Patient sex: M
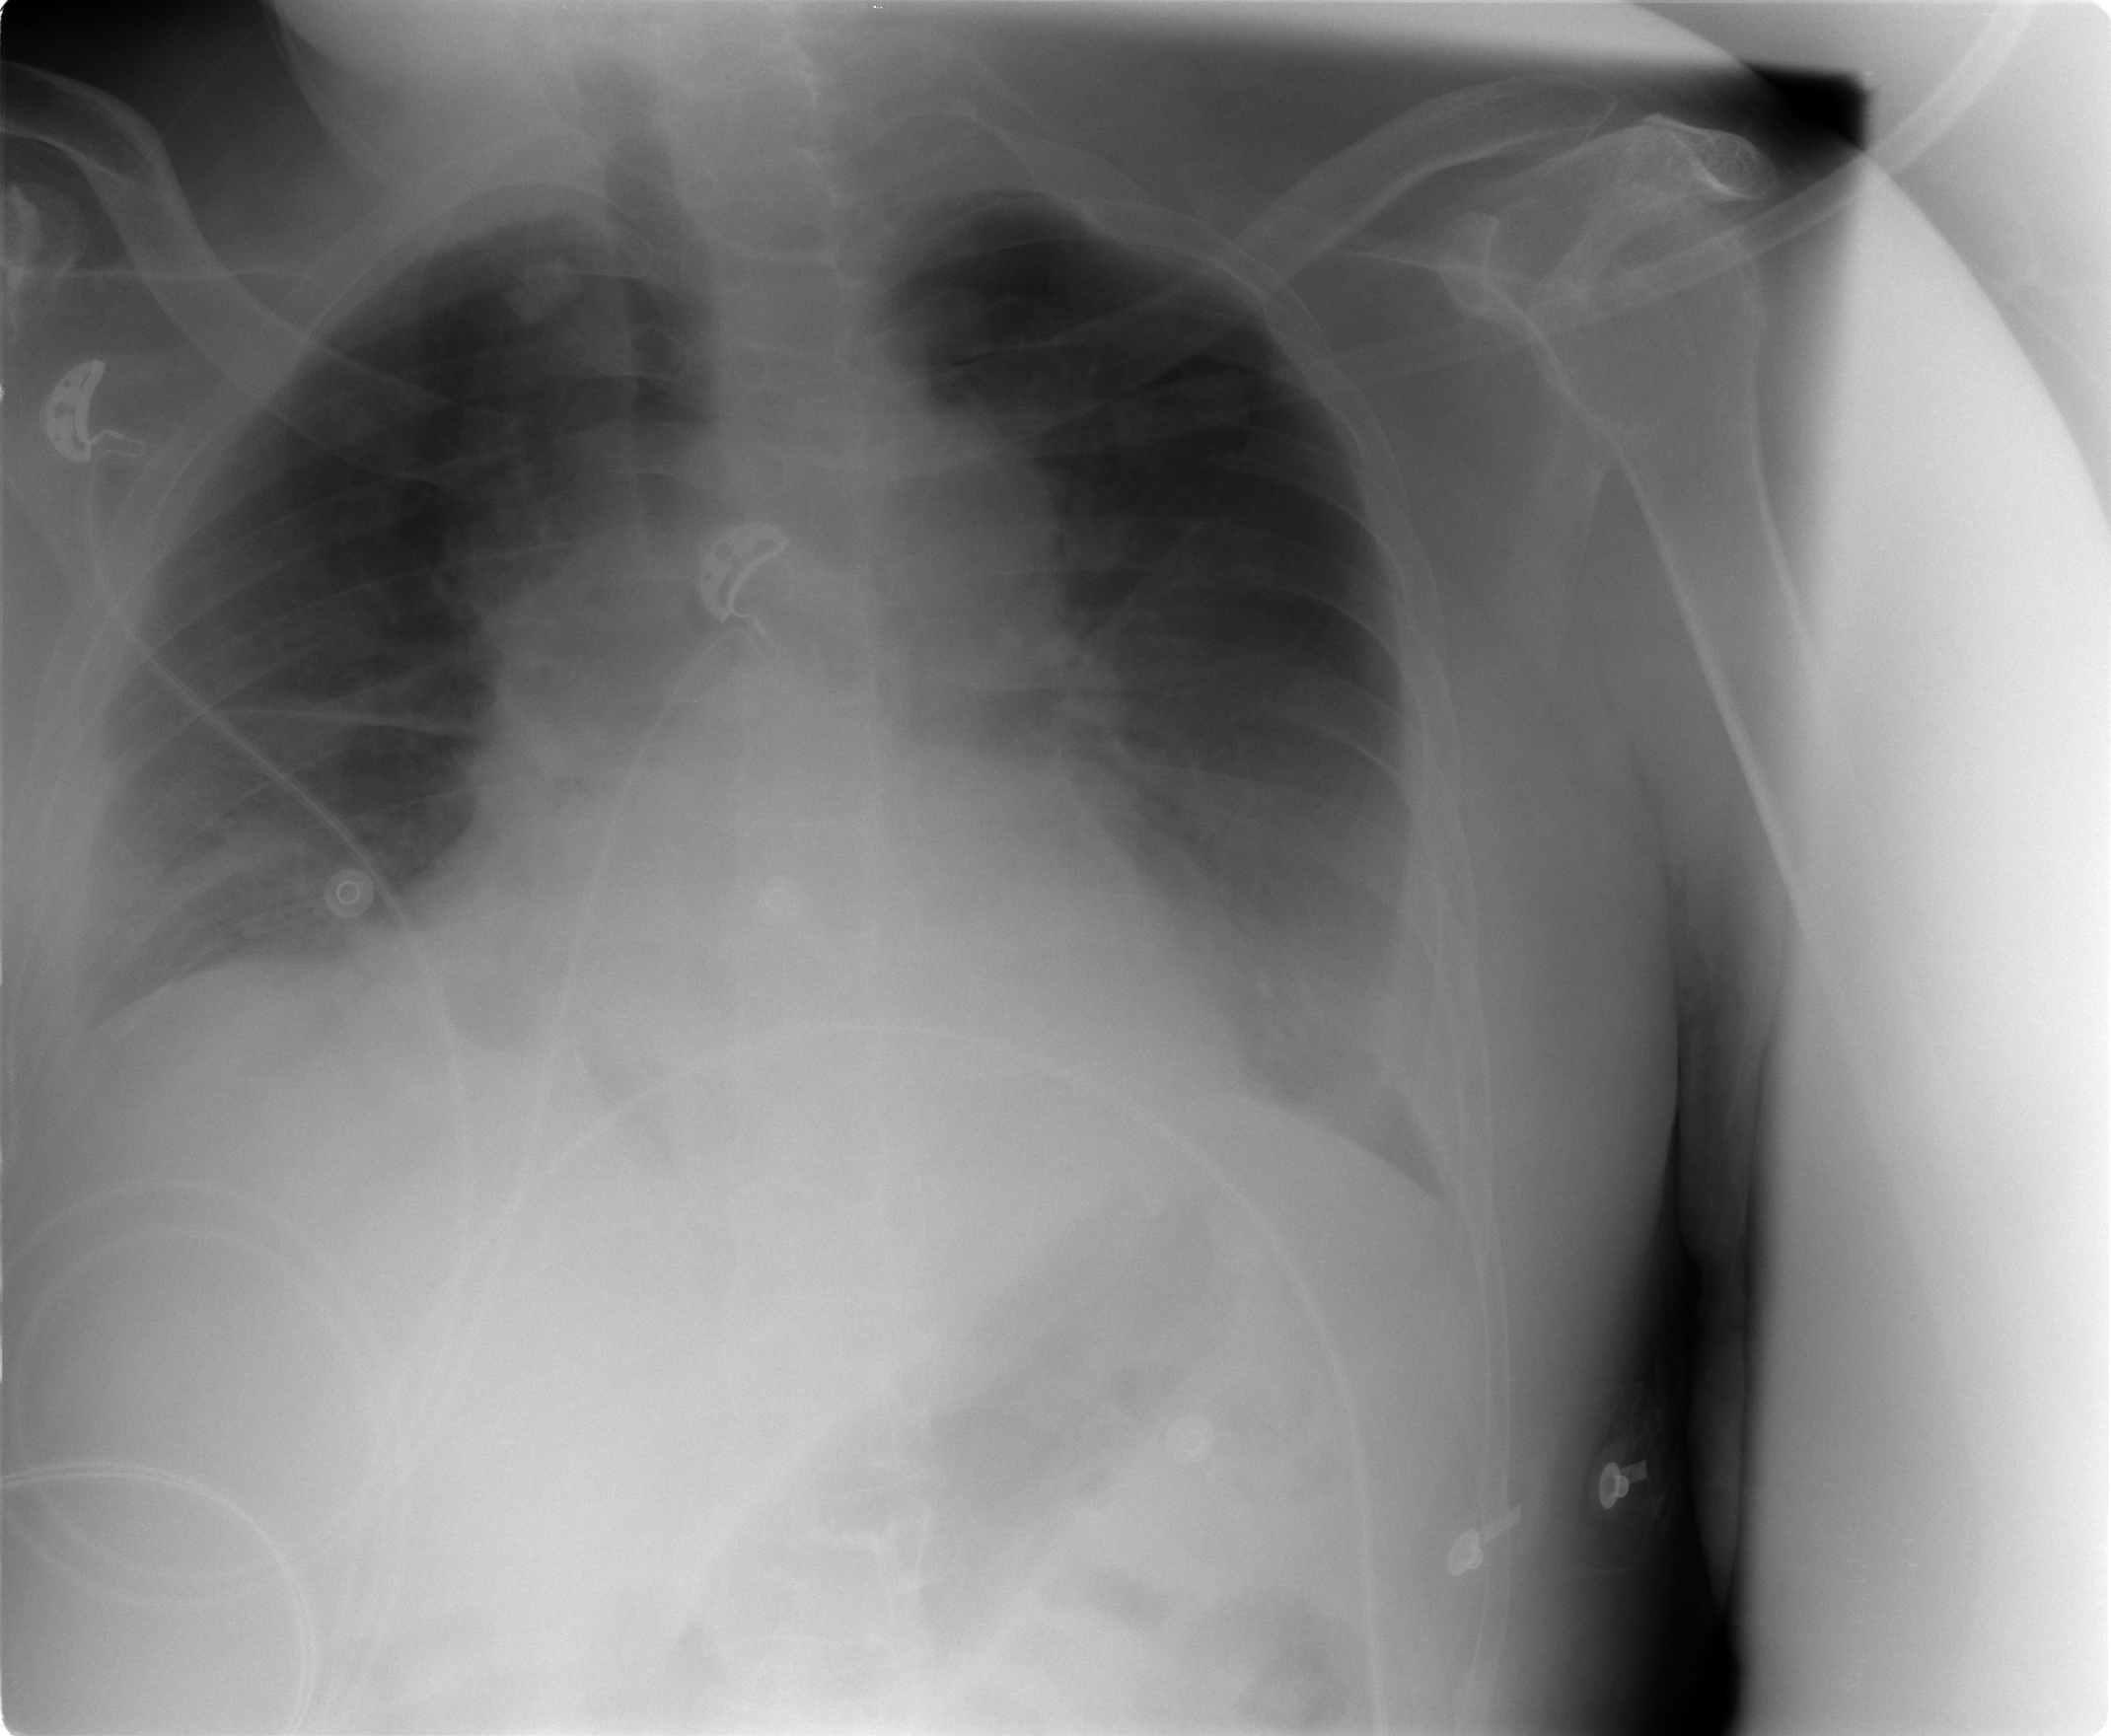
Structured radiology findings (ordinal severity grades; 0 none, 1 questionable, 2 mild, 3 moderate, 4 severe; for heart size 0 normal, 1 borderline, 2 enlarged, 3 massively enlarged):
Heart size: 0
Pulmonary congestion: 0
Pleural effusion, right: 2
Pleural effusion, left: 2
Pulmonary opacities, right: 0
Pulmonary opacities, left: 0
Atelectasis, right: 2
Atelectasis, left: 2